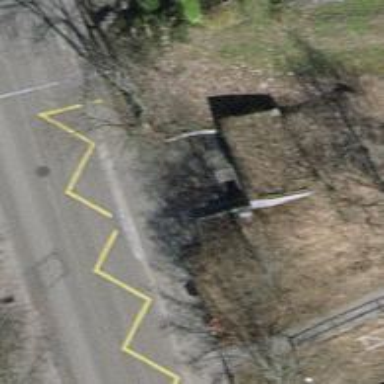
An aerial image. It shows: Bus stop with trolleybus platform.